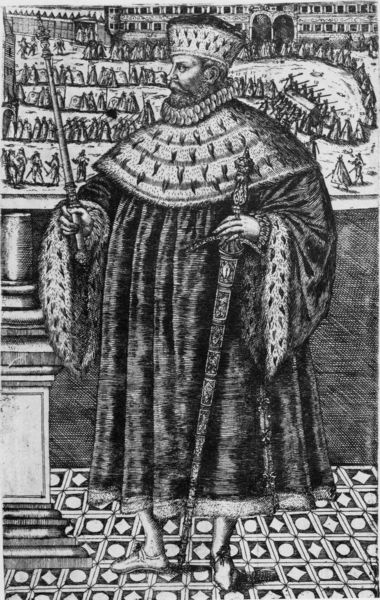
Titel: Bildnis von Johann Georg II, Markgraf von Brandenburg, und seiner Beerdigungsprozession
Künstler: Hieronymus Nützel
Institution: (Seriendruck)
Schlagwörter: hand, mann, weiß, menschen, stadt, finger, grau, hintergrund, hut, profil, schmuck, schwarz, säule, zeichnung, gebäude, haus, hochformat, karo, leute, muster, ornament, bart, kappe, mütze, architektur, diener, falten, hermelin, kragen, pelz, samt, sockel, ärmel, bildnis, halskrause, herr, portrait, porträt, boden, figur, gewand, mantel, stehend, england, krone, renaissance, fell, holzschnitt, bogen, fassade, pflaster, fußboden, schuhe, stab, zug, mauer, grafik, graphik, arbeiter, rundbogen, gefolge, kaiser, könig, soldaten, dick, ganzfigurig, podest, tor, palast, druck, druckgraphik, radierung, stich, fliesen, schwert, schwerter, säbel, stiefel, herrscher, nerz, kacheln, mosaik, krause, armee, fürst, heer, portal, dolch, herzog, schwart, prozession, kupferstich, geometrie, sklaven, zepter, szepter, lager, truppen, ärmle, nerzmantel, hause, n, heinrich viii., mühladkragen, peluz, refent